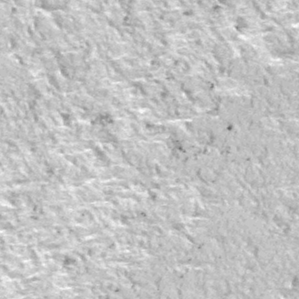
Label: frost